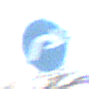
Verkehrszeichen: VorgeschriebeneFahrtrichtungRechts
Umgebung: Outdoor, Nature
Tageszeit: MorningAfternoon
Wetter: Clear
Licht: Natural
Jahreszeit: NotSpecified
Kontrast: HighContrast